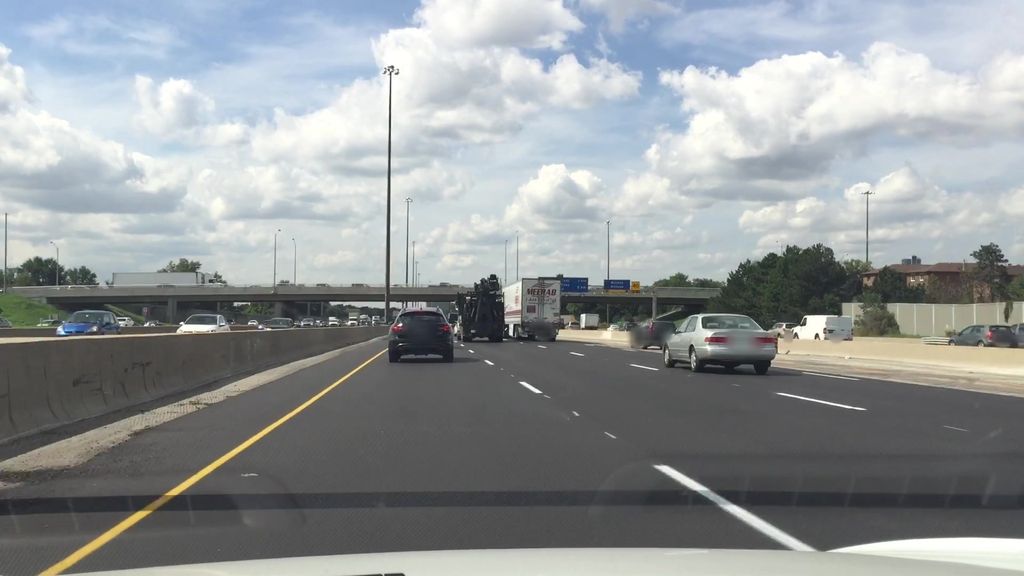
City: toronto